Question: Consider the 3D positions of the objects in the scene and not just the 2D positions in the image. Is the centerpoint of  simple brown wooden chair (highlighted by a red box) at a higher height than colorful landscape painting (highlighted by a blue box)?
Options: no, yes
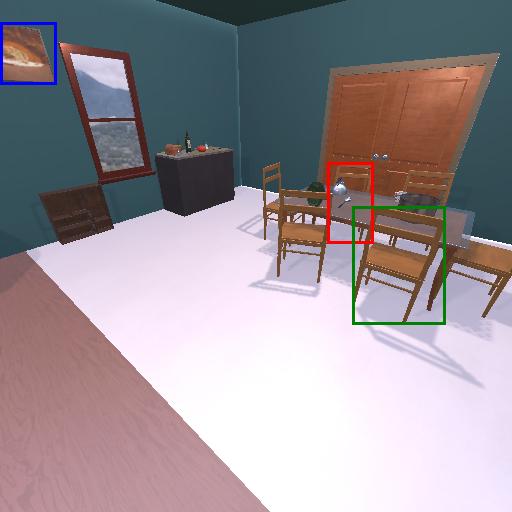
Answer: no